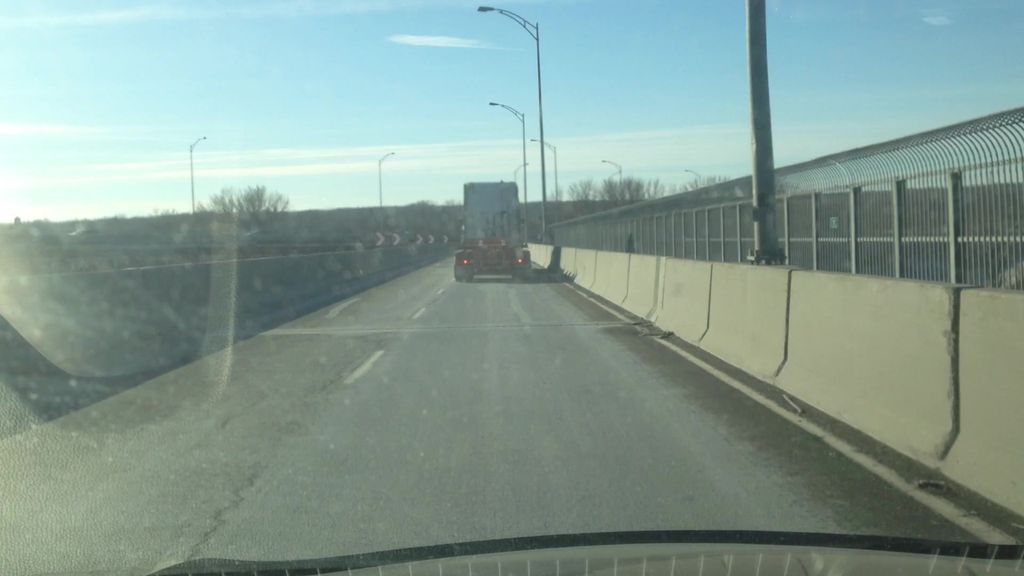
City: montreal